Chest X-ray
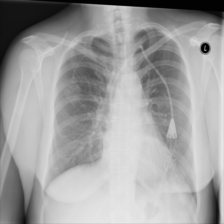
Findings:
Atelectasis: negative
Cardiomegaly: negative
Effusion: negative
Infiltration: negative
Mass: negative
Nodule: negative
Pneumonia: negative
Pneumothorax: negative
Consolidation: negative
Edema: negative
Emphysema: negative
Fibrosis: negative
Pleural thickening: negative
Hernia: negative